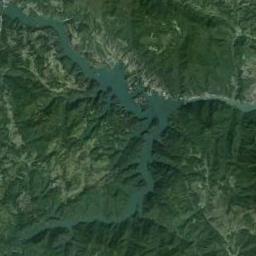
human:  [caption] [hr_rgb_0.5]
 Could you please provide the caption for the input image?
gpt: There are many trees around the river .

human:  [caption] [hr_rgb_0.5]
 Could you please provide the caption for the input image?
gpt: The river goes through trees and grass .

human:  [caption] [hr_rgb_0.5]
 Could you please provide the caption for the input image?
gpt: A winding green river with many tributaries and mountains on both sides with green vegetation .

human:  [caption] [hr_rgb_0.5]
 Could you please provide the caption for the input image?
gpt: The green river with a tributary goes through the mountainous area covered with vegetation .

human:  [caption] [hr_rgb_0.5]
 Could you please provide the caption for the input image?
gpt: There are green forests and meadows around the river .